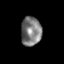
Tissue: skin
Cell type: Others
Senescence score: 0.7152
Nuclear area (px): 580
Mean DAPI intensity: 122.434